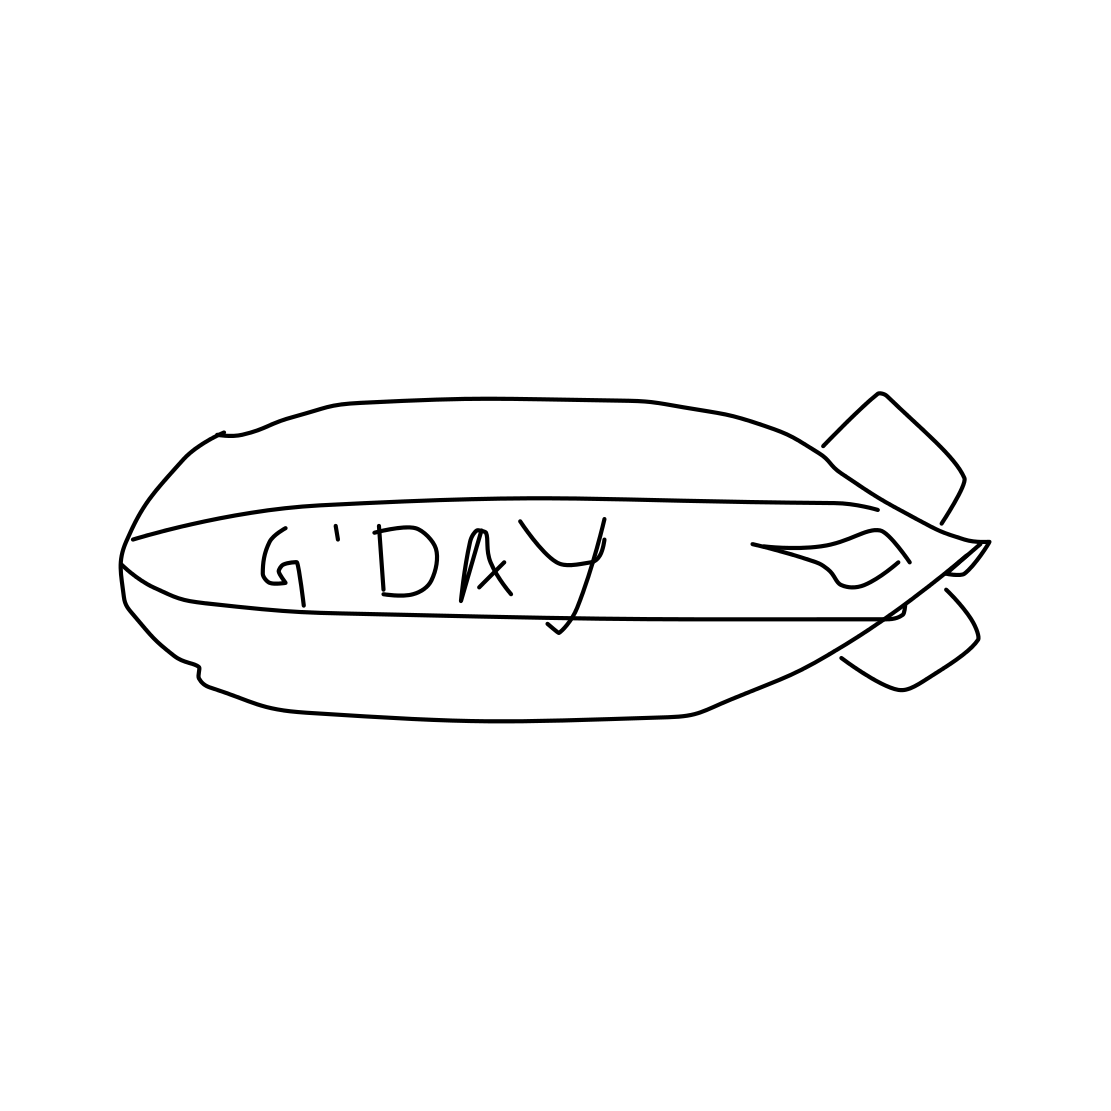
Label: blimp